Question: When I try to run
'''
$ rails console
'''
I get the following error
'''
/usr/local/lib/ruby/gems/2.0.0-p247/gems/activesupport-4.0.0/lib/active_support/core_ext/module/aliasing.rb:32:in 'alias_method': undefined method 'arel_attributes_values' for class 'ActiveRecord::Base' (NameError)
'''
.............
Other errors follow... that are just tracebacks
My versions are as follows
'''
$ gem -v
2.0.5
$ ruby -v
ruby 2.0.0p247 (2013-06-27 revision 41647) [x86_64-linux]
$ rails -v
Rails 4.0.0
$ rvm -v
rvm 1.21.11 (stable) by Wayne E. Seguin <wayneeseguin@gmail.com>, Michal Papis <mpapis@gmail.com> [https://rvm.io/]
$ uname -a
Linux cdv-web01 2.6.18-274.el5 #1 SMP Fri Jul 8 17:36:59 EDT 2011 x86_64 x86_64 x86_64 GNU/Linux
'''
Do I have to install a gem that I don't know about?
UPDATE: Included is the whole traceback...
'''
Warning: NLS_LANG is not set. fallback to US7ASCII.
/home/aayerd200/.rvm/gems/ruby-2.0.0-p247/gems/activesupport-4.0.0/lib/active_support/core_ext/module/aliasing.rb:32:in 'alias_method': undefined method 'arel_attributes_values' for class 'ActiveRecord::Base' (NameError)
from /home/aayerd200/.rvm/gems/ruby-2.0.0-p247/gems/activesupport-4.0.0/lib/active_support/core_ext/module/aliasing.rb:32:in 'alias_method_chain'
from /home/aayerd200/.rvm/gems/ruby-2.0.0-p247/gems/activerecord-oracle_enhanced-adapter-1.4.2/lib/active_record/connection_adapters/oracle_enhanced_base_ext.rb:116:in '<class:Base>'
from /home/aayerd200/.rvm/gems/ruby-2.0.0-p247/gems/activerecord-oracle_enhanced-adapter-1.4.2/lib/active_record/connection_adapters/oracle_enhanced_base_ext.rb:2:in '<module:ActiveRecord>'
from /home/aayerd200/.rvm/gems/ruby-2.0.0-p247/gems/activerecord-oracle_enhanced-adapter-1.4.2/lib/active_record/connection_adapters/oracle_enhanced_base_ext.rb:1:in '<top (required)>'
from /home/aayerd200/.rvm/gems/ruby-2.0.0-p247/gems/activesupport-4.0.0/lib/active_support/dependencies.rb:228:in 'require'
from /home/aayerd200/.rvm/gems/ruby-2.0.0-p247/gems/activesupport-4.0.0/lib/active_support/dependencies.rb:228:in 'block in require'
from /home/aayerd200/.rvm/gems/ruby-2.0.0-p247/gems/activesupport-4.0.0/lib/active_support/dependencies.rb:211:in 'block in load_dependency'
from /home/aayerd200/.rvm/gems/ruby-2.0.0-p247/gems/activesupport-4.0.0/lib/active_support/dependencies.rb:615:in 'new_constants_in'
from /home/aayerd200/.rvm/gems/ruby-2.0.0-p247/gems/activesupport-4.0.0/lib/active_support/dependencies.rb:211:in 'load_dependency'
from /home/aayerd200/.rvm/gems/ruby-2.0.0-p247/gems/activesupport-4.0.0/lib/active_support/dependencies.rb:228:in 'require'
from /home/aayerd200/.rvm/gems/ruby-2.0.0-p247/gems/activerecord-oracle_enhanced-adapter-1.4.2/lib/active_record/connection_adapters/oracle_enhanced_adapter.rb:38:in '<top (required)>'
from /home/aayerd200/.rvm/gems/ruby-2.0.0-p247/gems/activesupport-4.0.0/lib/active_support/dependencies.rb:228:in 'require'
from /home/aayerd200/.rvm/gems/ruby-2.0.0-p247/gems/activesupport-4.0.0/lib/active_support/dependencies.rb:228:in 'block in require'
from /home/aayerd200/.rvm/gems/ruby-2.0.0-p247/gems/activesupport-4.0.0/lib/active_support/dependencies.rb:211:in 'block in load_dependency'
from /home/aayerd200/.rvm/gems/ruby-2.0.0-p247/gems/activesupport-4.0.0/lib/active_support/dependencies.rb:615:in 'new_constants_in'
from /home/aayerd200/.rvm/gems/ruby-2.0.0-p247/gems/activesupport-4.0.0/lib/active_support/dependencies.rb:211:in 'load_dependency'
from /home/aayerd200/.rvm/gems/ruby-2.0.0-p247/gems/activesupport-4.0.0/lib/active_support/dependencies.rb:228:in 'require'
from /home/aayerd200/.rvm/gems/ruby-2.0.0-p247/gems/activerecord-oracle_enhanced-adapter-1.4.2/lib/activerecord-oracle_enhanced-adapter.rb:12:in 'block in <class:OracleEnhancedRailtie>'
from /home/aayerd200/.rvm/gems/ruby-2.0.0-p247/gems/activesupport-4.0.0/lib/active_support/lazy_load_hooks.rb:38:in 'instance_eval'
from /home/aayerd200/.rvm/gems/ruby-2.0.0-p247/gems/activesupport-4.0.0/lib/active_support/lazy_load_hooks.rb:38:in 'execute_hook'
from /home/aayerd200/.rvm/gems/ruby-2.0.0-p247/gems/activesupport-4.0.0/lib/active_support/lazy_load_hooks.rb:45:in 'block in run_load_hooks'
from /home/aayerd200/.rvm/gems/ruby-2.0.0-p247/gems/activesupport-4.0.0/lib/active_support/lazy_load_hooks.rb:44:in 'each'
from /home/aayerd200/.rvm/gems/ruby-2.0.0-p247/gems/activesupport-4.0.0/lib/active_support/lazy_load_hooks.rb:44:in 'run_load_hooks'
from /home/aayerd200/.rvm/gems/ruby-2.0.0-p247/gems/activerecord-4.0.0/lib/active_record/base.rb:322:in '<module:ActiveRecord>'
from /home/aayerd200/.rvm/gems/ruby-2.0.0-p247/gems/activerecord-4.0.0/lib/active_record/base.rb:22:in '<top (required)>'
from /home/aayerd200/.rvm/gems/ruby-2.0.0-p247/gems/maintenance_scheduler/app/models/cmts_device.rb:1:in '<top (required)>'
from /home/aayerd200/.rvm/gems/ruby-2.0.0-p247/gems/activesupport-4.0.0/lib/active_support/dependencies.rb:423:in 'load'
from /home/aayerd200/.rvm/gems/ruby-2.0.0-p247/gems/activesupport-4.0.0/lib/active_support/dependencies.rb:423:in 'block in load_file'
from /home/aayerd200/.rvm/gems/ruby-2.0.0-p247/gems/activesupport-4.0.0/lib/active_support/dependencies.rb:615:in 'new_constants_in'
from /home/aayerd200/.rvm/gems/ruby-2.0.0-p247/gems/activesupport-4.0.0/lib/active_support/dependencies.rb:422:in 'load_file'
from /home/aayerd200/.rvm/gems/ruby-2.0.0-p247/gems/activesupport-4.0.0/lib/active_support/dependencies.rb:323:in 'require_or_load'
from /home/aayerd200/.rvm/gems/ruby-2.0.0-p247/gems/activesupport-4.0.0/lib/active_support/dependencies.rb:288:in 'depend_on'
from /home/aayerd200/.rvm/gems/ruby-2.0.0-p247/gems/activesupport-4.0.0/lib/active_support/dependencies.rb:206:in 'require_dependency'
from /home/aayerd200/.rvm/gems/ruby-2.0.0-p247/gems/railties-4.0.0/lib/rails/engine.rb:465:in 'block (2 levels) in eager_load!'
from /home/aayerd200/.rvm/gems/ruby-2.0.0-p247/gems/railties-4.0.0/lib/rails/engine.rb:464:in 'each'
from /home/aayerd200/.rvm/gems/ruby-2.0.0-p247/gems/railties-4.0.0/lib/rails/engine.rb:464:in 'block in eager_load!'
from /home/aayerd200/.rvm/gems/ruby-2.0.0-p247/gems/railties-4.0.0/lib/rails/engine.rb:462:in 'each'
from /home/aayerd200/.rvm/gems/ruby-2.0.0-p247/gems/railties-4.0.0/lib/rails/engine.rb:462:in 'eager_load!'
from /home/aayerd200/.rvm/gems/ruby-2.0.0-p247/gems/railties-4.0.0/lib/rails/engine.rb:347:in 'eager_load!'
from /home/aayerd200/.rvm/gems/ruby-2.0.0-p247/gems/railties-4.0.0/lib/rails/application/finisher.rb:56:in 'each'
from /home/aayerd200/.rvm/gems/ruby-2.0.0-p247/gems/railties-4.0.0/lib/rails/application/finisher.rb:56:in 'block in <module:Finisher>'
from /home/aayerd200/.rvm/gems/ruby-2.0.0-p247/gems/railties-4.0.0/lib/rails/initializable.rb:30:in 'instance_exec'
from /home/aayerd200/.rvm/gems/ruby-2.0.0-p247/gems/railties-4.0.0/lib/rails/initializable.rb:30:in 'run'
from /home/aayerd200/.rvm/gems/ruby-2.0.0-p247/gems/railties-4.0.0/lib/rails/initializable.rb:55:in 'block in run_initializers'
from /home/aayerd200/.rvm/rubies/ruby-2.0.0-p247/lib/ruby/2.0.0/tsort.rb:150:in 'block in tsort_each'
from /home/aayerd200/.rvm/rubies/ruby-2.0.0-p247/lib/ruby/2.0.0/tsort.rb:183:in 'block (2 levels) in each_strongly_connected_component'
from /home/aayerd200/.rvm/rubies/ruby-2.0.0-p247/lib/ruby/2.0.0/tsort.rb:219:in 'each_strongly_connected_component_from'
from /home/aayerd200/.rvm/rubies/ruby-2.0.0-p247/lib/ruby/2.0.0/tsort.rb:182:in 'block in each_strongly_connected_component'
from /home/aayerd200/.rvm/rubies/ruby-2.0.0-p247/lib/ruby/2.0.0/tsort.rb:180:in 'each'
from /home/aayerd200/.rvm/rubies/ruby-2.0.0-p247/lib/ruby/2.0.0/tsort.rb:180:in 'each_strongly_connected_component'
from /home/aayerd200/.rvm/rubies/ruby-2.0.0-p247/lib/ruby/2.0.0/tsort.rb:148:in 'tsort_each'
from /home/aayerd200/.rvm/gems/ruby-2.0.0-p247/gems/railties-4.0.0/lib/rails/initializable.rb:54:in 'run_initializers'
from /home/aayerd200/.rvm/gems/ruby-2.0.0-p247/gems/railties-4.0.0/lib/rails/application.rb:215:in 'initialize!'
from /home/aayerd200/.rvm/gems/ruby-2.0.0-p247/gems/railties-4.0.0/lib/rails/railtie/configurable.rb:30:in 'method_missing'
from /home/aayerd200/.rvm/gems/ruby-2.0.0-p247/gems/maintenance_scheduler/config/environment.rb:7:in '<top (required)>'
from /home/aayerd200/.rvm/gems/ruby-2.0.0-p247/gems/railties-4.0.0/lib/rails/application.rb:189:in 'require'
from /home/aayerd200/.rvm/gems/ruby-2.0.0-p247/gems/railties-4.0.0/lib/rails/application.rb:189:in 'require_environment!'
from /home/aayerd200/.rvm/gems/ruby-2.0.0-p247/gems/railties-4.0.0/lib/rails/commands.rb:63:in '<top (required)>'
from script/rails:6:in 'require'
from script/rails:6:in '<main>'
'''
With ReadyForRails4...
Input as...
'''
source 'http://rubygems.org'
gem 'rails', '4.0.0'
# Bundle edge Rails instead:
# gem 'rails', :git => 'git://github.com/rails/rails.git'
gem 'activerecord-oracle_enhanced-adapter'
gem 'ruby-oci8'
gem 'mysql2'
gem 'prototype-rails'
# Use unicorn as the web server
# gem 'unicorn'
# Deploy with Capistrano
# gem 'capistrano'
# To use debugger
# gem 'ruby-debug'
# Bundle the extra gems:
# gem 'bj'
# gem 'nokogiri'
# gem 'sqlite3-ruby', :require => 'sqlite3'
# gem 'aws-s3', :require => 'aws/s3'
# Bundle gems for the local environment. Make sure to
# put test-only gems in this group so their generators
# and rake tasks are available in development mode:
# group :development, :test do
# gem 'webrat'
# end
'''

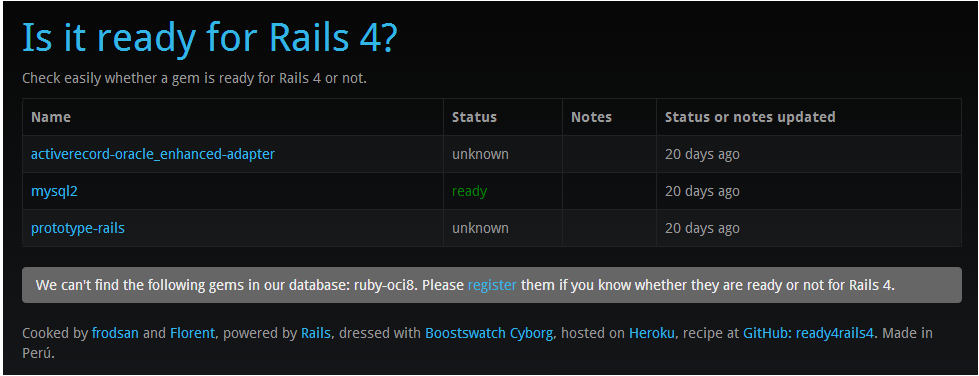
Answer: It seems the gem 'activerecord-oracle_enhanced-adapter' is not compatible with Rails 4.
This is the file which should have that method 'arel_attributes_value':
> <URL>...
And here is the file at 3.2-stable branch.
> <URL>...
The method is there at the second file (3.2-stable), but it's not in the first (master). So it was probably removed in Rails 4.
If I were you I'd just revert back to 3.2 for now, but if you want to use Rails 4 anyway, it seems there's a branch for Rails 4.
So you go to your Gemfile and change the line
> gem 'activerecord-oracle_enhanced-adapter'
to
> gem 'activerecord-oracle_enhanced-adapter', github: 'rsim/oracle-enhanced', branch: 'rails4'
and 'bundle update'. And that should do it.